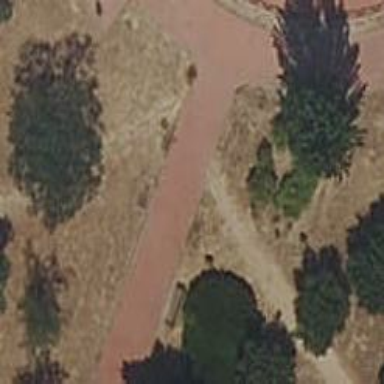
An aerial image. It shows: Footway with concrete surface.